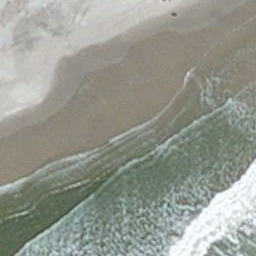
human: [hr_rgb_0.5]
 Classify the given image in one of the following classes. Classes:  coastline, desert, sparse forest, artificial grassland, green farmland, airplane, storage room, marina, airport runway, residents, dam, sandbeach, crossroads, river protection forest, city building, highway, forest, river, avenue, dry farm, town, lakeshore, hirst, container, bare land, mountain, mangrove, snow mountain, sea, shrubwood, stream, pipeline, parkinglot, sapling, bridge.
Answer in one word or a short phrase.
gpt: coastline